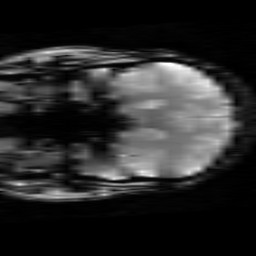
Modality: T2starw
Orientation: coronal
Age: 21
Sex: female
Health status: healthy
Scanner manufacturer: siemens
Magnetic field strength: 3 T
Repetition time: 0.7 s
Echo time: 0.02 s